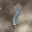
Label: 1